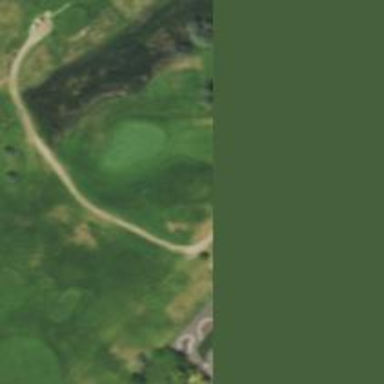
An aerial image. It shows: Path designated as Golf Cart path.